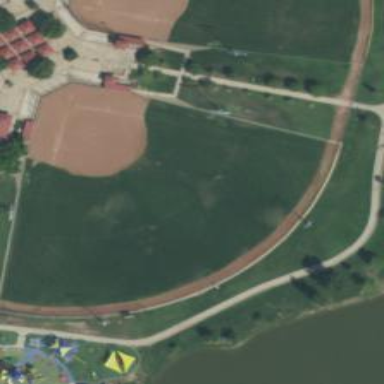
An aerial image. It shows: Baseball pitch for leisure land activities.